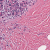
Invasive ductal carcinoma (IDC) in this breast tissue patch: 1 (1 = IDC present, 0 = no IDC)